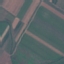
Land use / land cover class: AnnualCrop